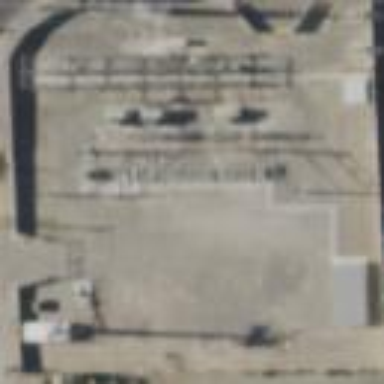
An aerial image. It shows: Power substation.